Question: I am trying to toggle a submenu to slide out of view in order to give more space for reading the main content of an html5 web-page. The animation is done by using the css3 'transform: translateX();' property, which is toggled by adding a class to the submenu element using jquery.
Additionally, I would like to make this submenu sticky as soon as the user scrolled past the header, which already works. When the submenu is 'position: fixed', the site behaves like intended. If it is not, the text of the 'main > article' elements does not extend past the areas that were previously occupied be the submenu, although the 'article' element itself does (see the the bottom border of the titles). This picture illustrates my problem:

'''
$( "#hideButton" ).click(function() {
$( "#subnav" ).toggleClass( "hideSubnav" );
$( "main" ).toggleClass( "hideSubnav" );
});
'''
'''
* {
padding: 0;
margin: 0;
}
main {
margin-left: 275px;
transition: margin 1s;
}
main.hideSubnav {
transition: margin 1s;
margin-left: 25px;
}
main h1 {
border-bottom: 1px solid #F00;
}
#subnav {
width: 250px;
float: left;
transition: transform 1s;
border: 1px solid black;
}
#subnav.hideSubnav {
transition: transform 1s;
transform: translateX(-250px);
}
#subnav.fixnav {
position: fixed;
top: 35px;
}
'''
'''
<script src="https://ajax.googleapis.com/ajax/libs/jquery/2.1.1/jquery.min.js"></script>
<body>
<i id="hideButton">&lt;</i>
<aside id="subnav">
<nav>
<a href="#SomeSection">Some Section</a>
<a href="#SomeSection">Some Section</a>
<a href="#SomeSection">Some Section</a>
<a href="#SomeSection">Some Section</a>
<a href="#SomeSection">Some Section</a>
</nav>
</aside>
<main>
<article>
<h1>Funny Text</h1>
Some funny text that is here.
</article>
</main>
</body>
'''
'aside' may be either positioned as 'static' or 'fixed', depending on how far the user scrolled in the page.
I added the 'fixnav' class to the '#subnav' id. It will be added to the subnav as soon as the user scrolls past the header. The according jQuery looks like:
'''
$( window ).on("scroll", function() {
var fromTop = $( window ).scrollTop();
$( "#subnav" ).toggleClass( "fixnav", (fromTop > headerHeight ));
});
'''
'headerHeight' will be set at the beginning of the script, it will get the outer Height of the header.
The stylesheet is written in LESS, you may check the 'main.less' file in order to get an better overview of the whole stylesheet.
The problem occurs with Firefox (50.1) as well as Chrome (55.0). IE / Edge have not been tested yet, as I do not have direct access to it.
Any ideas to fix my mistake are appreciated!
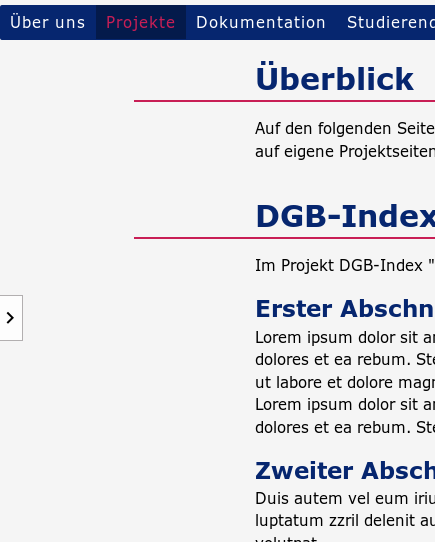
Answer: The gist of the problem is, 'transform' is not a layout-aware property (just made up that term, so don't try googling it). It is applied after all layouting is done, even after rendering (thats why stuff gets blurry if you overscale with 'transform'). So it cannot affect layout of other elements.
---
# Flexbox
If you can tolerate <URL>.
'''
$( "#hideButton" ).click(function() {
$( "#subnav" ).toggleClass( "hideSubnav" );
$( "main" ).toggleClass( "hideSubnav" );
});
'''
'''
* {
padding: 0;
margin: 0;
}
body {
display: flex; /* container uses flex for laying out its children */
}
main {
flex: 1; /* set the basis weight to 1, and since the other elements are 0 (default), it fills the remaining space */
}
main h1 {
border-bottom: 1px solid #F00;
}
#hideButton {
margin-right: 25px;
}
#subnav {
width: 250px;
order: -1; /* stick it to the leftmost portion of the screen, regardless of its appearance order on the HTML */
transition: margin 1s;
border: 1px solid black;
}
#subnav.hideSubnav {
margin-left: -250px; /*push the element the same amount than of its width to the left */
}
'''
'''
<script src="https://ajax.googleapis.com/ajax/libs/jquery/2.1.1/jquery.min.js"></script>
<body>
<i id="hideButton">&lt;</i>
<aside id="subnav">
<nav>
<a href="#SomeSection">Some Section</a>
<a href="#SomeSection">Some Section</a>
<a href="#SomeSection">Some Section</a>
<a href="#SomeSection">Some Section</a>
<a href="#SomeSection">Some Section</a>
</nav>
</aside>
<main>
<article>
<h1>Funny Text</h1>
Some funny text that is here.
</article>
</main>
</body>
'''